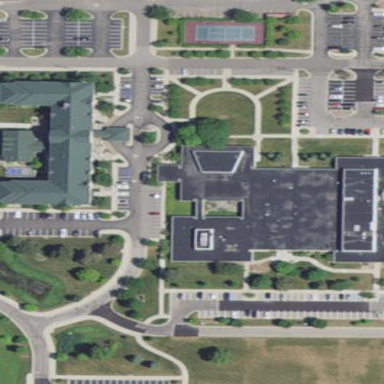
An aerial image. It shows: Office building.